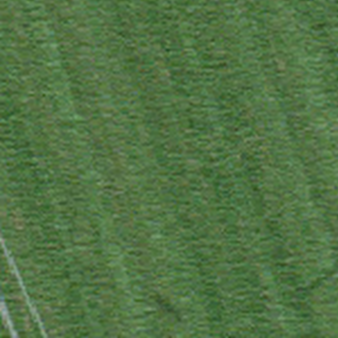
Label: other